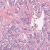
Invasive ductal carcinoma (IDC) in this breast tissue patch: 1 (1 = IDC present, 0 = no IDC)